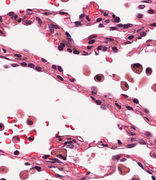
Tumor epithelial tissue: no
Tumor-associated stroma tissue: no
Normal tissue: yes